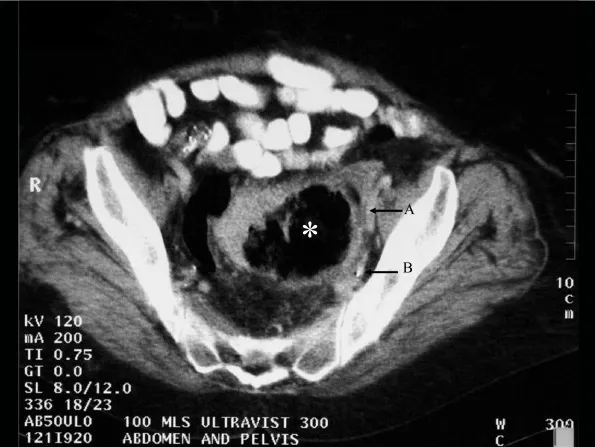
Axial computed tomography image with oral and intravenous contrast at the level of S1 demonstrating a giant colonic diverticulum*. The wall of the diverticulum and the surrounding fat are thickened denoting recent inflammation. Note the relationship to the left external and internal iliac vessels (arrows A and B, respectively). The obturator nerve (L2-4) emerges from the medial aspect of the psoas muscle and runs downwards and forwards, deep into [the internal iliac vessels.
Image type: radiology (ct)